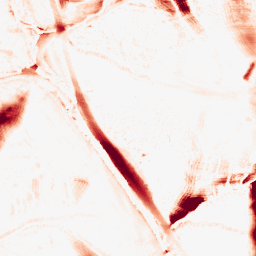
Category: morphological
Decomposition family: morphological_ellipse
Decomposition parameters: operation: opening
width: 20
height: 50
Upsampling method: edge_directed
Upsampling parameters: scale: 4
Upsampling scale: 4